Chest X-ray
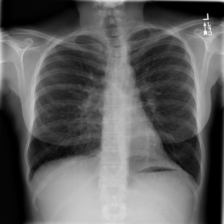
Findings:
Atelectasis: negative
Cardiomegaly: negative
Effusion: negative
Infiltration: negative
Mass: negative
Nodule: negative
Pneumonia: negative
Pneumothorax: negative
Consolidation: negative
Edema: negative
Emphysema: negative
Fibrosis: negative
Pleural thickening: negative
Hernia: negative